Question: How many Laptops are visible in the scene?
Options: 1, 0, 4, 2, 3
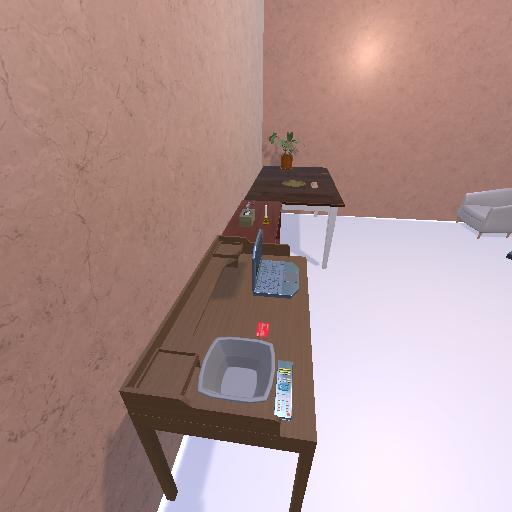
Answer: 1